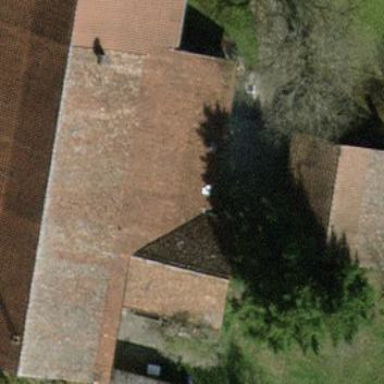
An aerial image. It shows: Farm building.